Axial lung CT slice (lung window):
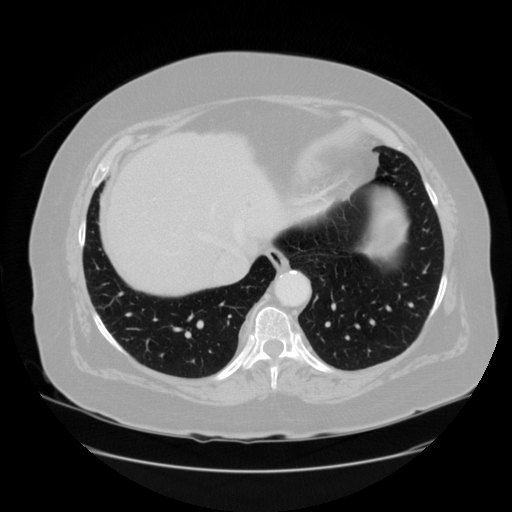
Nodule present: no